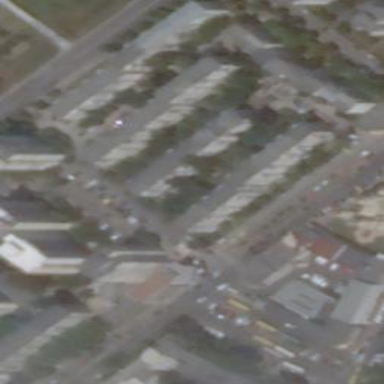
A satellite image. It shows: Image showing building with apartments.